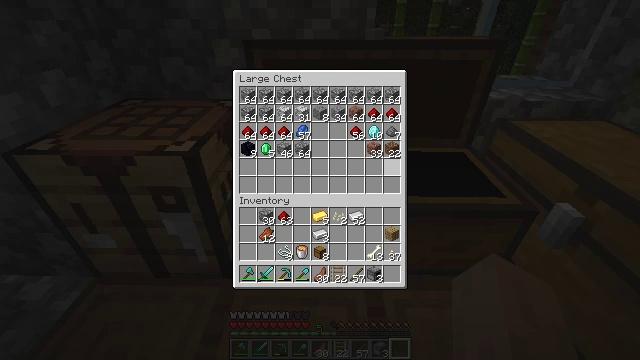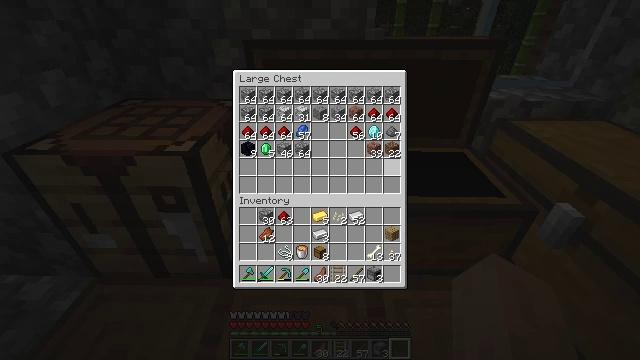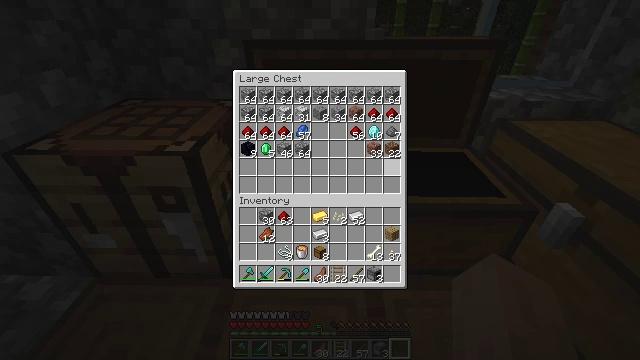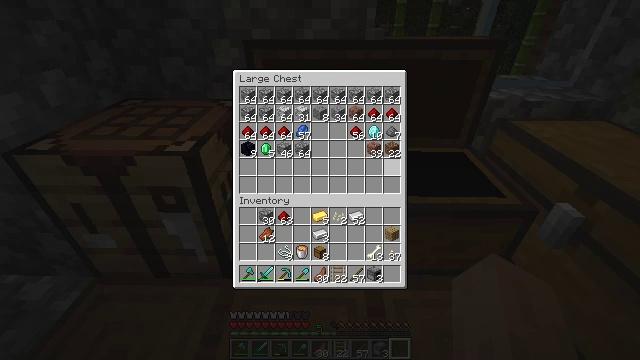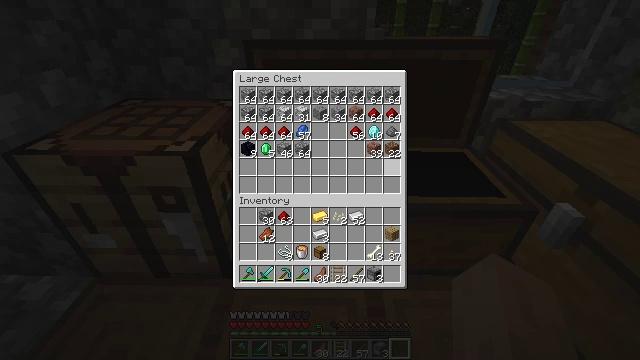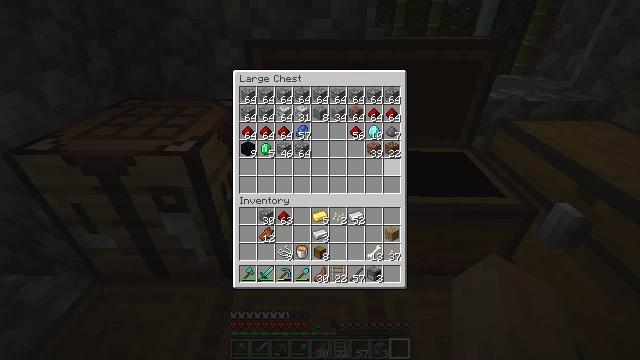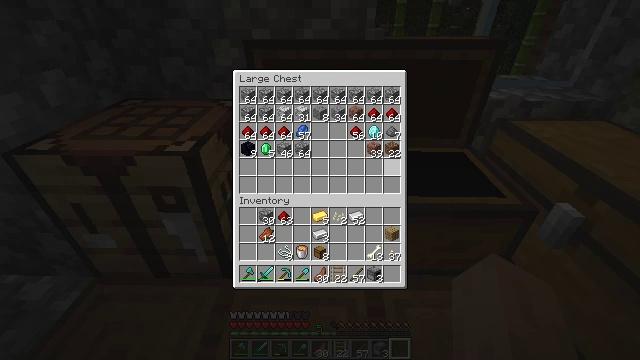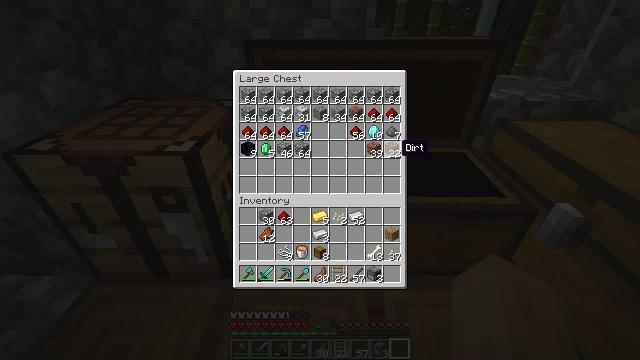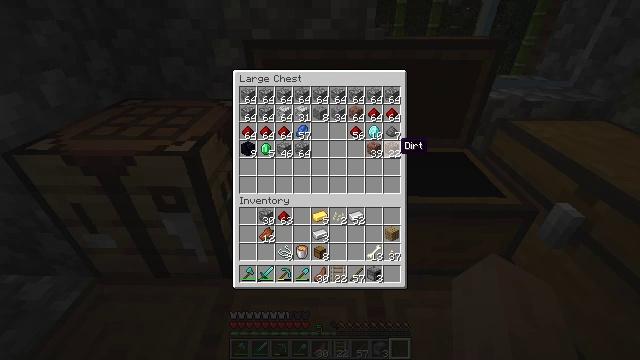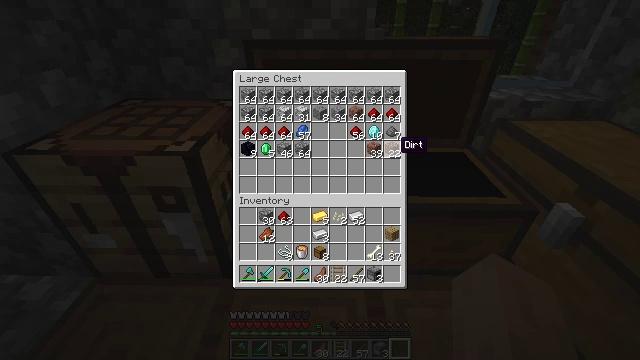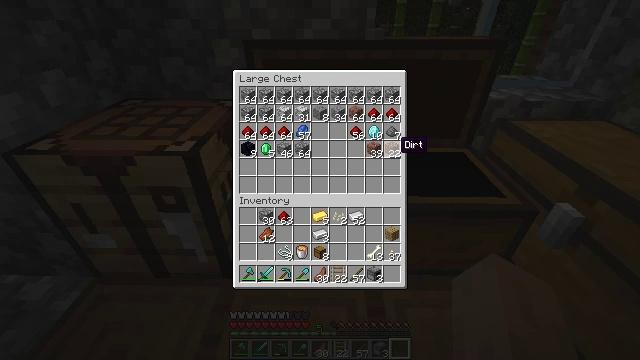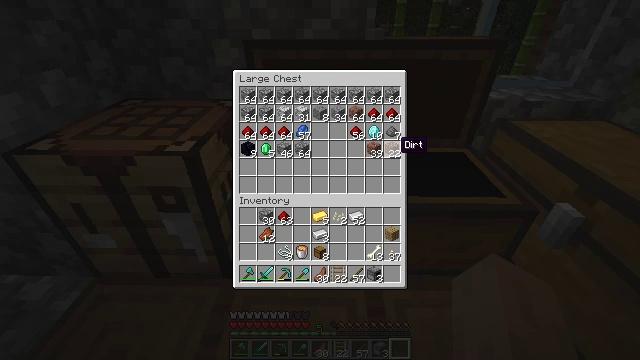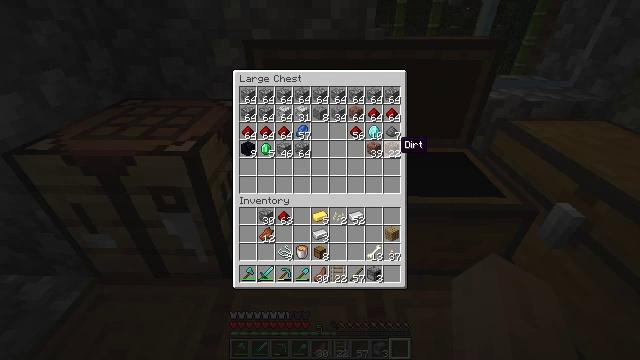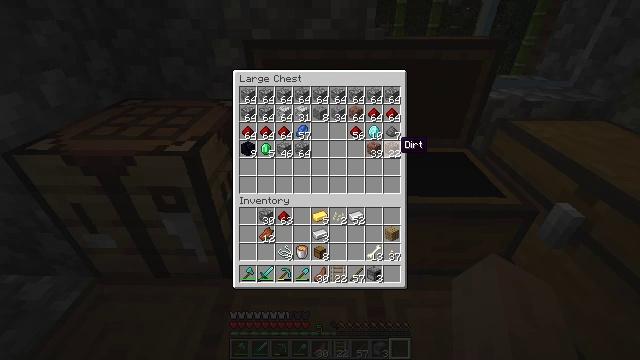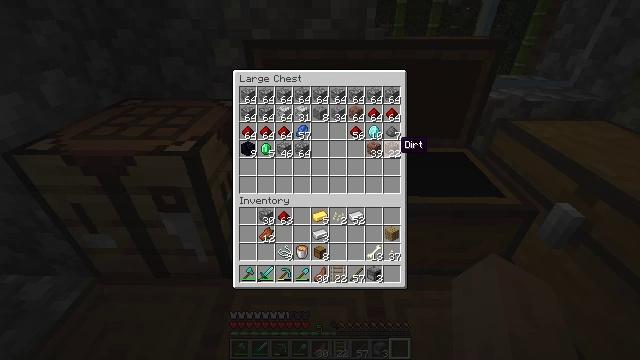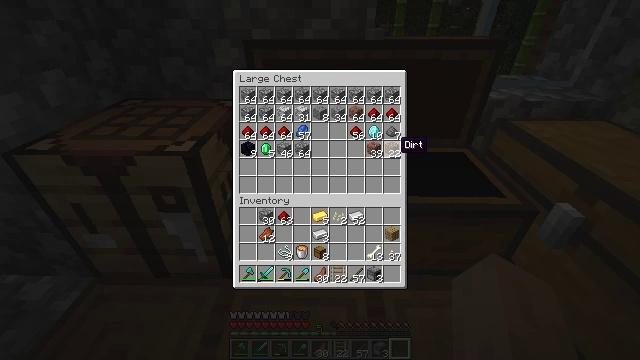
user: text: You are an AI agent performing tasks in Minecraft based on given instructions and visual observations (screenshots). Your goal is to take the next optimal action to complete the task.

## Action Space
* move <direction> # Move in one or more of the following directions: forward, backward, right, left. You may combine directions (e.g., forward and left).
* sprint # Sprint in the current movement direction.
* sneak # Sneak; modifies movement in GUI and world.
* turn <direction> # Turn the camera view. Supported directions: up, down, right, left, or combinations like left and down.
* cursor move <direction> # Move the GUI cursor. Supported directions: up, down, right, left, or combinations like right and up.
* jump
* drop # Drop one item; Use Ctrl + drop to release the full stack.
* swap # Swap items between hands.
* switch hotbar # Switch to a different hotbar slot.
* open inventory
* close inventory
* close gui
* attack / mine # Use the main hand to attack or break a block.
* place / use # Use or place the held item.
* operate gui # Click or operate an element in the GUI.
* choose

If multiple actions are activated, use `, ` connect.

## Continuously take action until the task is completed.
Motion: motion action
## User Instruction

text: Create spruce wood in your crafting grid.
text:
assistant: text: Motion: no_op
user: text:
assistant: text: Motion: no_op
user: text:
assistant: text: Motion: no_op
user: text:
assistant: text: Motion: no_op
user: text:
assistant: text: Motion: no_op
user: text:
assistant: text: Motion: no_op
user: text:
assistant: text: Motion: no_op
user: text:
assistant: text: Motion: sneak
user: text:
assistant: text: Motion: sneak
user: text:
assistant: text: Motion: sneak
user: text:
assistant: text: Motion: sneak
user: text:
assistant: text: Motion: sneak
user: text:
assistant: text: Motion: sneak
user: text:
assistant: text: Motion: sneak
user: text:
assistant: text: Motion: sneak
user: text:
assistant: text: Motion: sneak
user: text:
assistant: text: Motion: sneak
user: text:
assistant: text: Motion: sneak
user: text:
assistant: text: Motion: sneak
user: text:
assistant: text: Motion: sneak
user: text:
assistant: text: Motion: sneak
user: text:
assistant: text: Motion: sneak
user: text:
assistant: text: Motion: sneak
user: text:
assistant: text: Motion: sneak
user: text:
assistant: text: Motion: sneak
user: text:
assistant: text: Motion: sneak
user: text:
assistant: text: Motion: sneak
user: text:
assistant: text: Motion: sneak
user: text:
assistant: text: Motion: sneak
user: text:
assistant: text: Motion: sneak